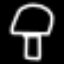
Label: mushroom